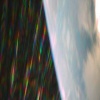
Label: sunburn